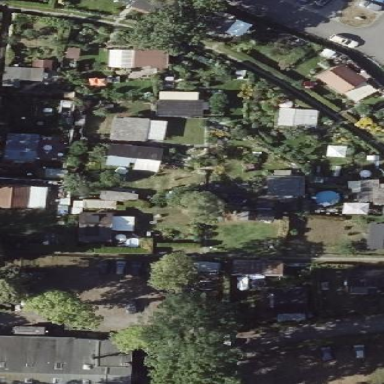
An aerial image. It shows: Allotments area.